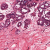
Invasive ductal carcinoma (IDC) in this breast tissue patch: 0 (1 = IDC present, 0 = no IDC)